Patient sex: F
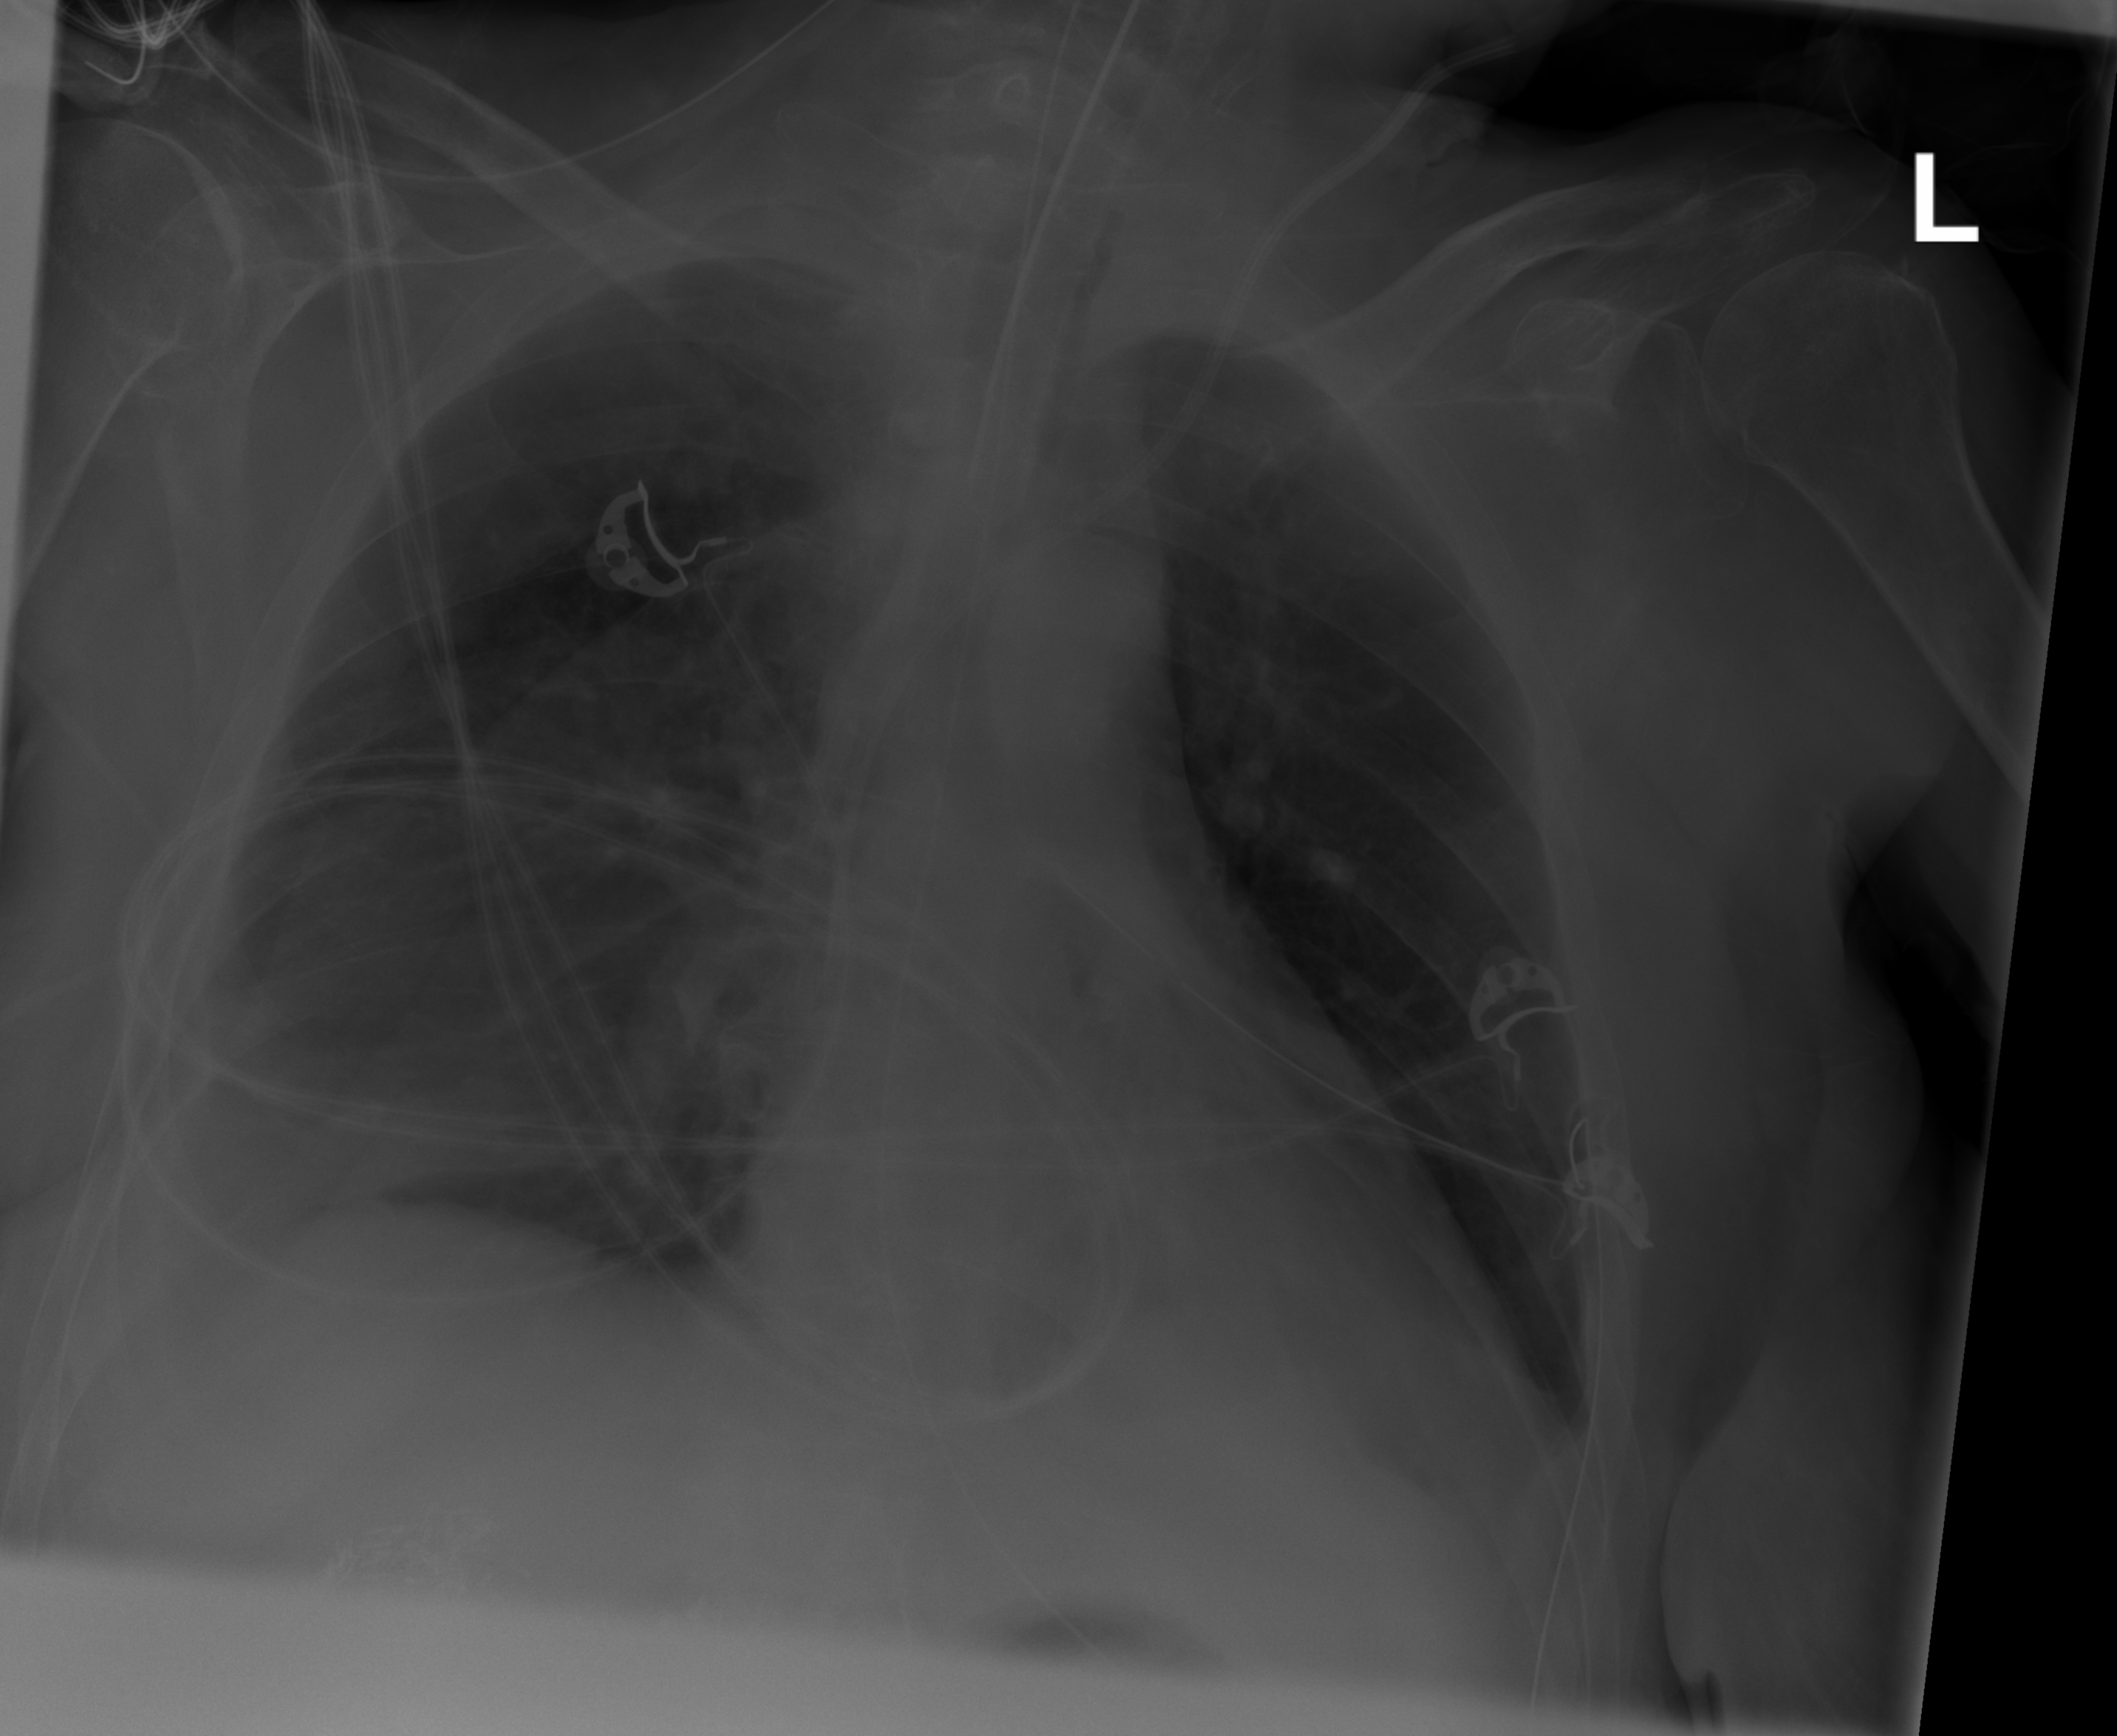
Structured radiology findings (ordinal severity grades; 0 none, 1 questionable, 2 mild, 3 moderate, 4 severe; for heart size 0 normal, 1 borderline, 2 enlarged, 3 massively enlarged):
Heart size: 2
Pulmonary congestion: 2
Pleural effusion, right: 2
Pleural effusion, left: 2
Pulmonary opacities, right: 0
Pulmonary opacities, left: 0
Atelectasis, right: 2
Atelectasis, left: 0